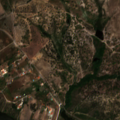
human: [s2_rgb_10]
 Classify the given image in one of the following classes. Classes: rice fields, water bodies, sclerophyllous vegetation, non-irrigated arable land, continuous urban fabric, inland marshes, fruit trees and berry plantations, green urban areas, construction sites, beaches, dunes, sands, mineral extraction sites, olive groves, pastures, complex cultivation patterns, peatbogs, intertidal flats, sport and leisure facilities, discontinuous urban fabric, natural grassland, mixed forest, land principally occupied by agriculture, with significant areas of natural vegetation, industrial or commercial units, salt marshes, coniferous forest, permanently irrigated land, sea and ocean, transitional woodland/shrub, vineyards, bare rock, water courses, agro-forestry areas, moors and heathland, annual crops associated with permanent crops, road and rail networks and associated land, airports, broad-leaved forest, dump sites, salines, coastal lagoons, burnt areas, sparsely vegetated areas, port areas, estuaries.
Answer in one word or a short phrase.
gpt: non-irrigated arable land, olive groves, complex cultivation patterns, agro-forestry areas, mixed forest, water bodies